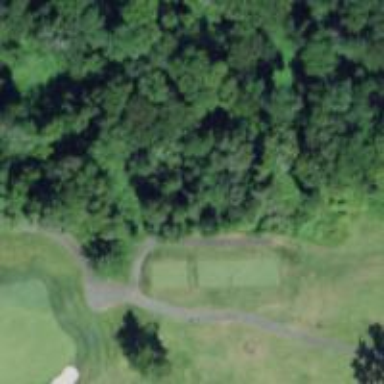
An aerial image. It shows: Path for both road and golf.